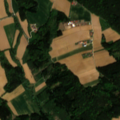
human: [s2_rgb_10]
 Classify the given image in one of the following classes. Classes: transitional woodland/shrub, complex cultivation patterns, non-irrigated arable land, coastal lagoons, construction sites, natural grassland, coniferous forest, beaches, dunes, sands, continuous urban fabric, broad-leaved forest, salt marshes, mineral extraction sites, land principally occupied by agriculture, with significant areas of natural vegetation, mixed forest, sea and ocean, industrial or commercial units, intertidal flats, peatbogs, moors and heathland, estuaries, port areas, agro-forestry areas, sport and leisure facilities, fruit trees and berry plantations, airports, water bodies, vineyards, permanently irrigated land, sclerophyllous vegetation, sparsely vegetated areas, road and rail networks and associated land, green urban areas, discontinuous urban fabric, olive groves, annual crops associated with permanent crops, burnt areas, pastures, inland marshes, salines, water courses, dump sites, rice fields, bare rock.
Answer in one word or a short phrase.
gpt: non-irrigated arable land, complex cultivation patterns, mixed forest